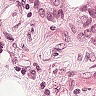
Metastatic tissue present: yes